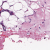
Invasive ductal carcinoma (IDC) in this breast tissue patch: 0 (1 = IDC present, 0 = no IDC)